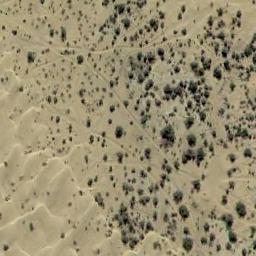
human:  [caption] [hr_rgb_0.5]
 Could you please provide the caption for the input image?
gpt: Chaparral is scattered in the sand from dense to sparse .

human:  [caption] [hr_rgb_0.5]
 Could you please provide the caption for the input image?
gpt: A lot of disconnected chaparrals of different sizes grow in the desert and some small sand dunes beside .

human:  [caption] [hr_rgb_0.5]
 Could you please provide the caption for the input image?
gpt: In this jungle, Only the little vegetation can be seen .

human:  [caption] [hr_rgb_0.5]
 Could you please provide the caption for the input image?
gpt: The chaparral is consist of sparse bushes on the desert .

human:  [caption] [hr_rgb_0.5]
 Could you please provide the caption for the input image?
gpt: The chaparral is thicker on the right than on the left .